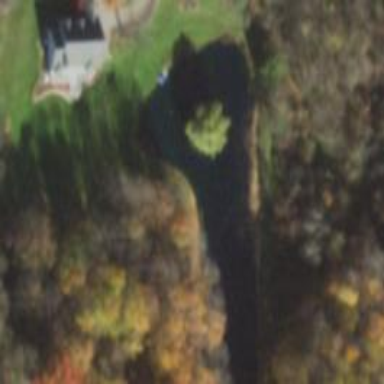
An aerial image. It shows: Peaceful pond surrounded by nature.